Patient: sex M, age 81
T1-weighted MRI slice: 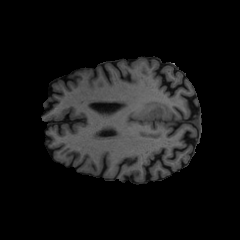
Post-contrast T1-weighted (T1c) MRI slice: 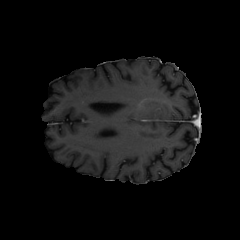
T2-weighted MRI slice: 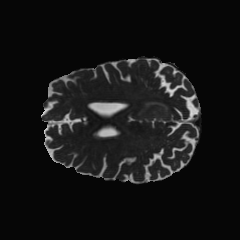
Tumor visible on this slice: yes
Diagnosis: Glioblastoma, IDH-wildtype
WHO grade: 4